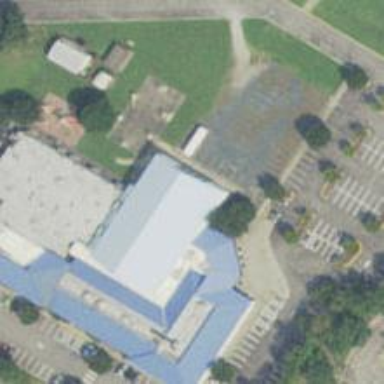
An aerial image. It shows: Church building that serves as school.